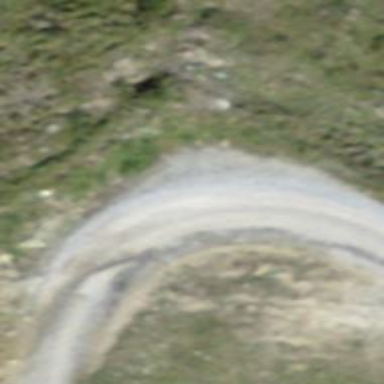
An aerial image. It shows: Track with grade 2 gravel surface.